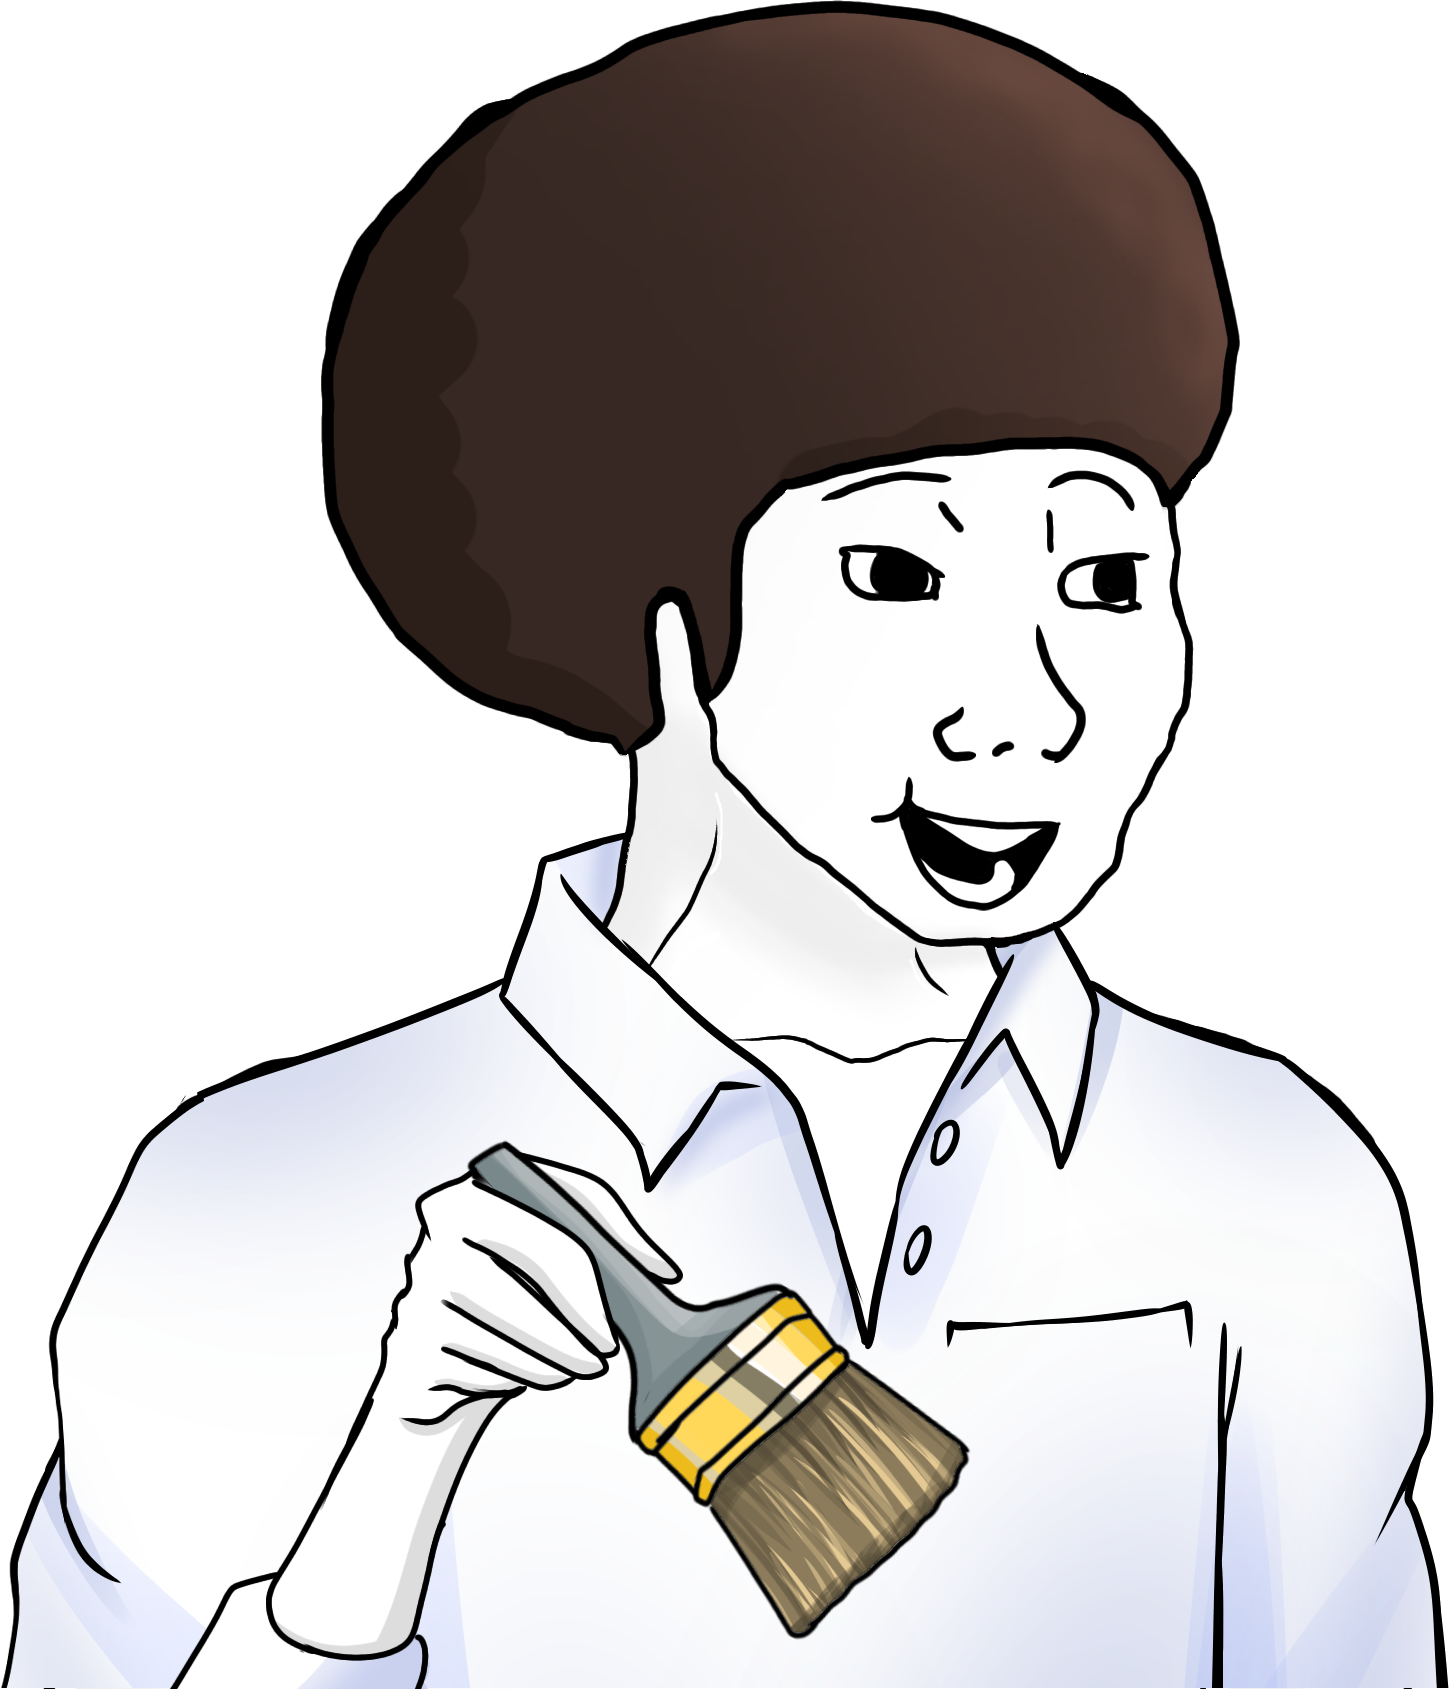
Label: 5_Bloomer